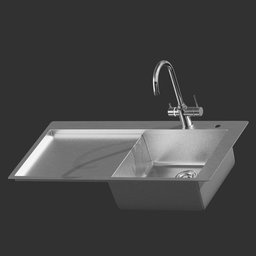
Label: appliances